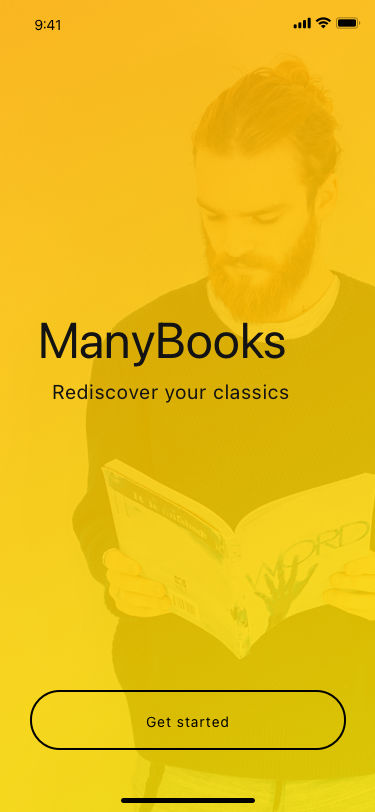
Text in this UI design:
Get started
Rediscover your classics
ManyBooks